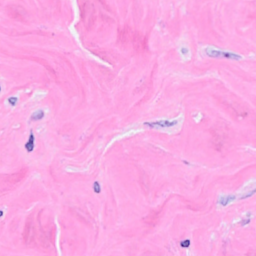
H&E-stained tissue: Breast